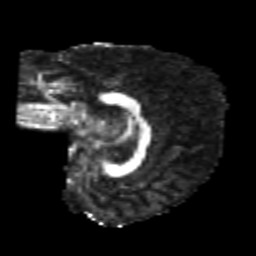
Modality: FA
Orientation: sagittal
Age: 25
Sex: female
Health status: healthy
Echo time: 0.074 s